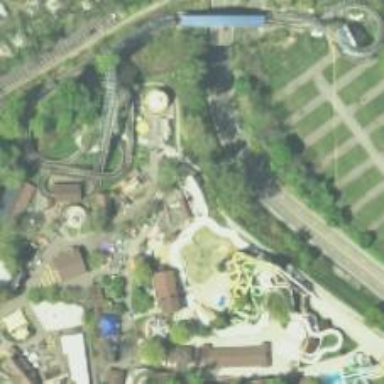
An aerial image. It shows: Big wheel attraction.